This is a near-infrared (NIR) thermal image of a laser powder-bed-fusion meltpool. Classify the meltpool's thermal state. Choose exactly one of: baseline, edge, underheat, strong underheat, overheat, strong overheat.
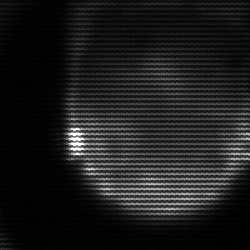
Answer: edge